Interaction volume radius: 5 \u00c5
Interaction volume height: 15 \u00c5
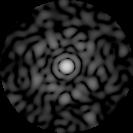
Disorder parameter: 0.8481